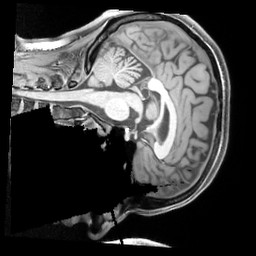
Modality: T1w
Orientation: sagittal